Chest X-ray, PA view. Patient: 58 years old, sex M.
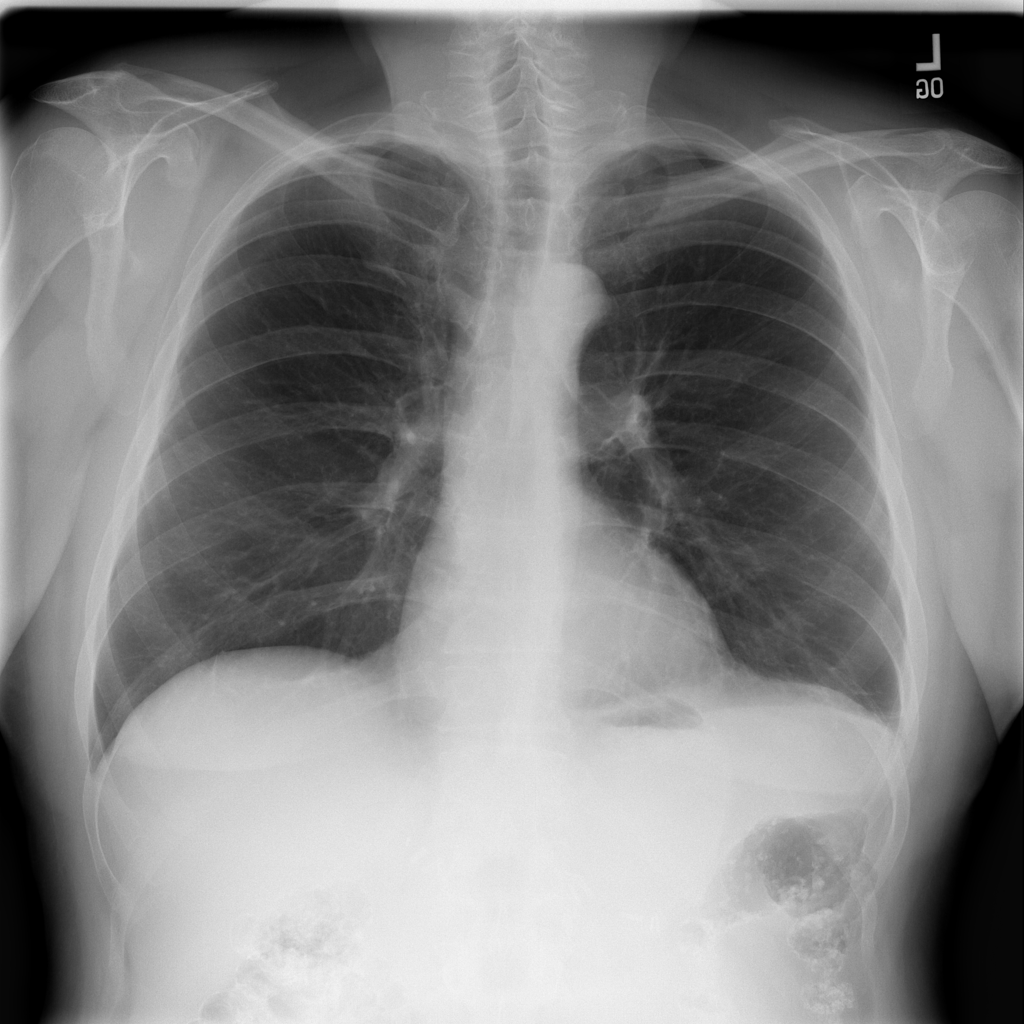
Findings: No Finding